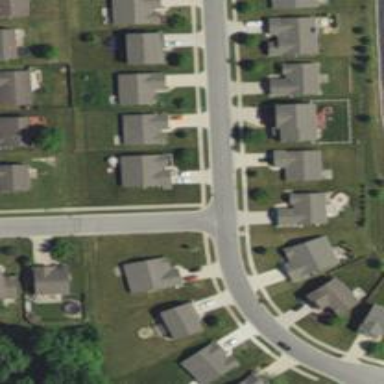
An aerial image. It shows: Residential road.